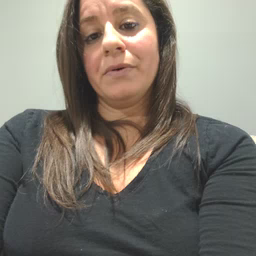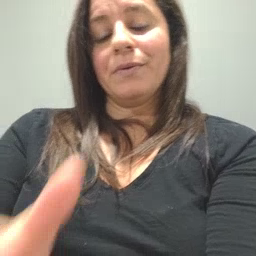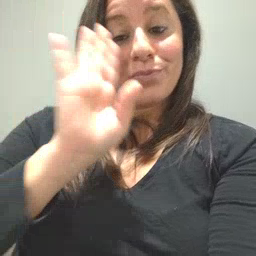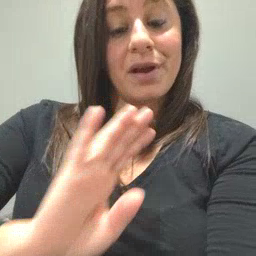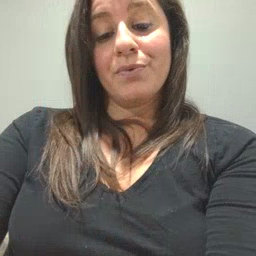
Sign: brown